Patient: sex F, age 33
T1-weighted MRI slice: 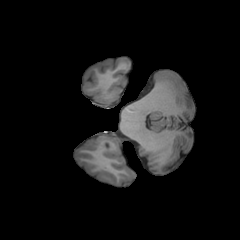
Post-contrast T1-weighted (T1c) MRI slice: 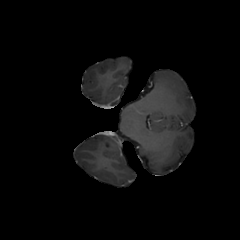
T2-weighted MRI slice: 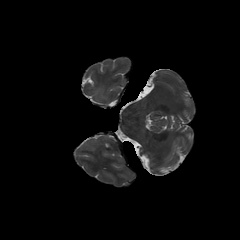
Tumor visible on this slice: no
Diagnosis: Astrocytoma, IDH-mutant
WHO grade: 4